Field crop: tomato
Growth stage: 1
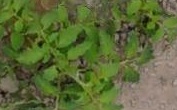
Species: tomato